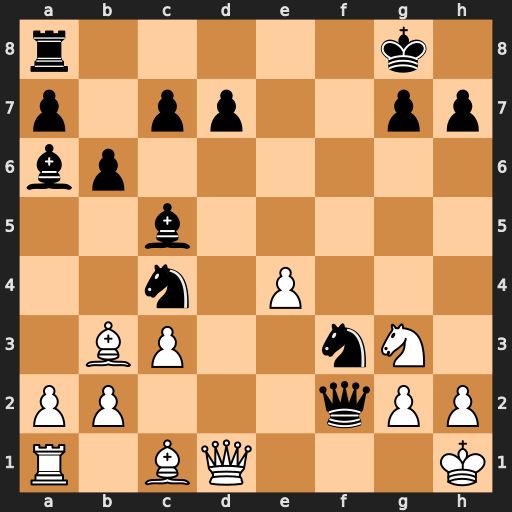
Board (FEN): r5k1/p1pp2pp/bp6/2b5/2n1P3/1BP2nN1/PP3qPP/R1BQ3K
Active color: w
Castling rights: -
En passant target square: -
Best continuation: Qd5+ Kf8 Qxa8+